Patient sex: M
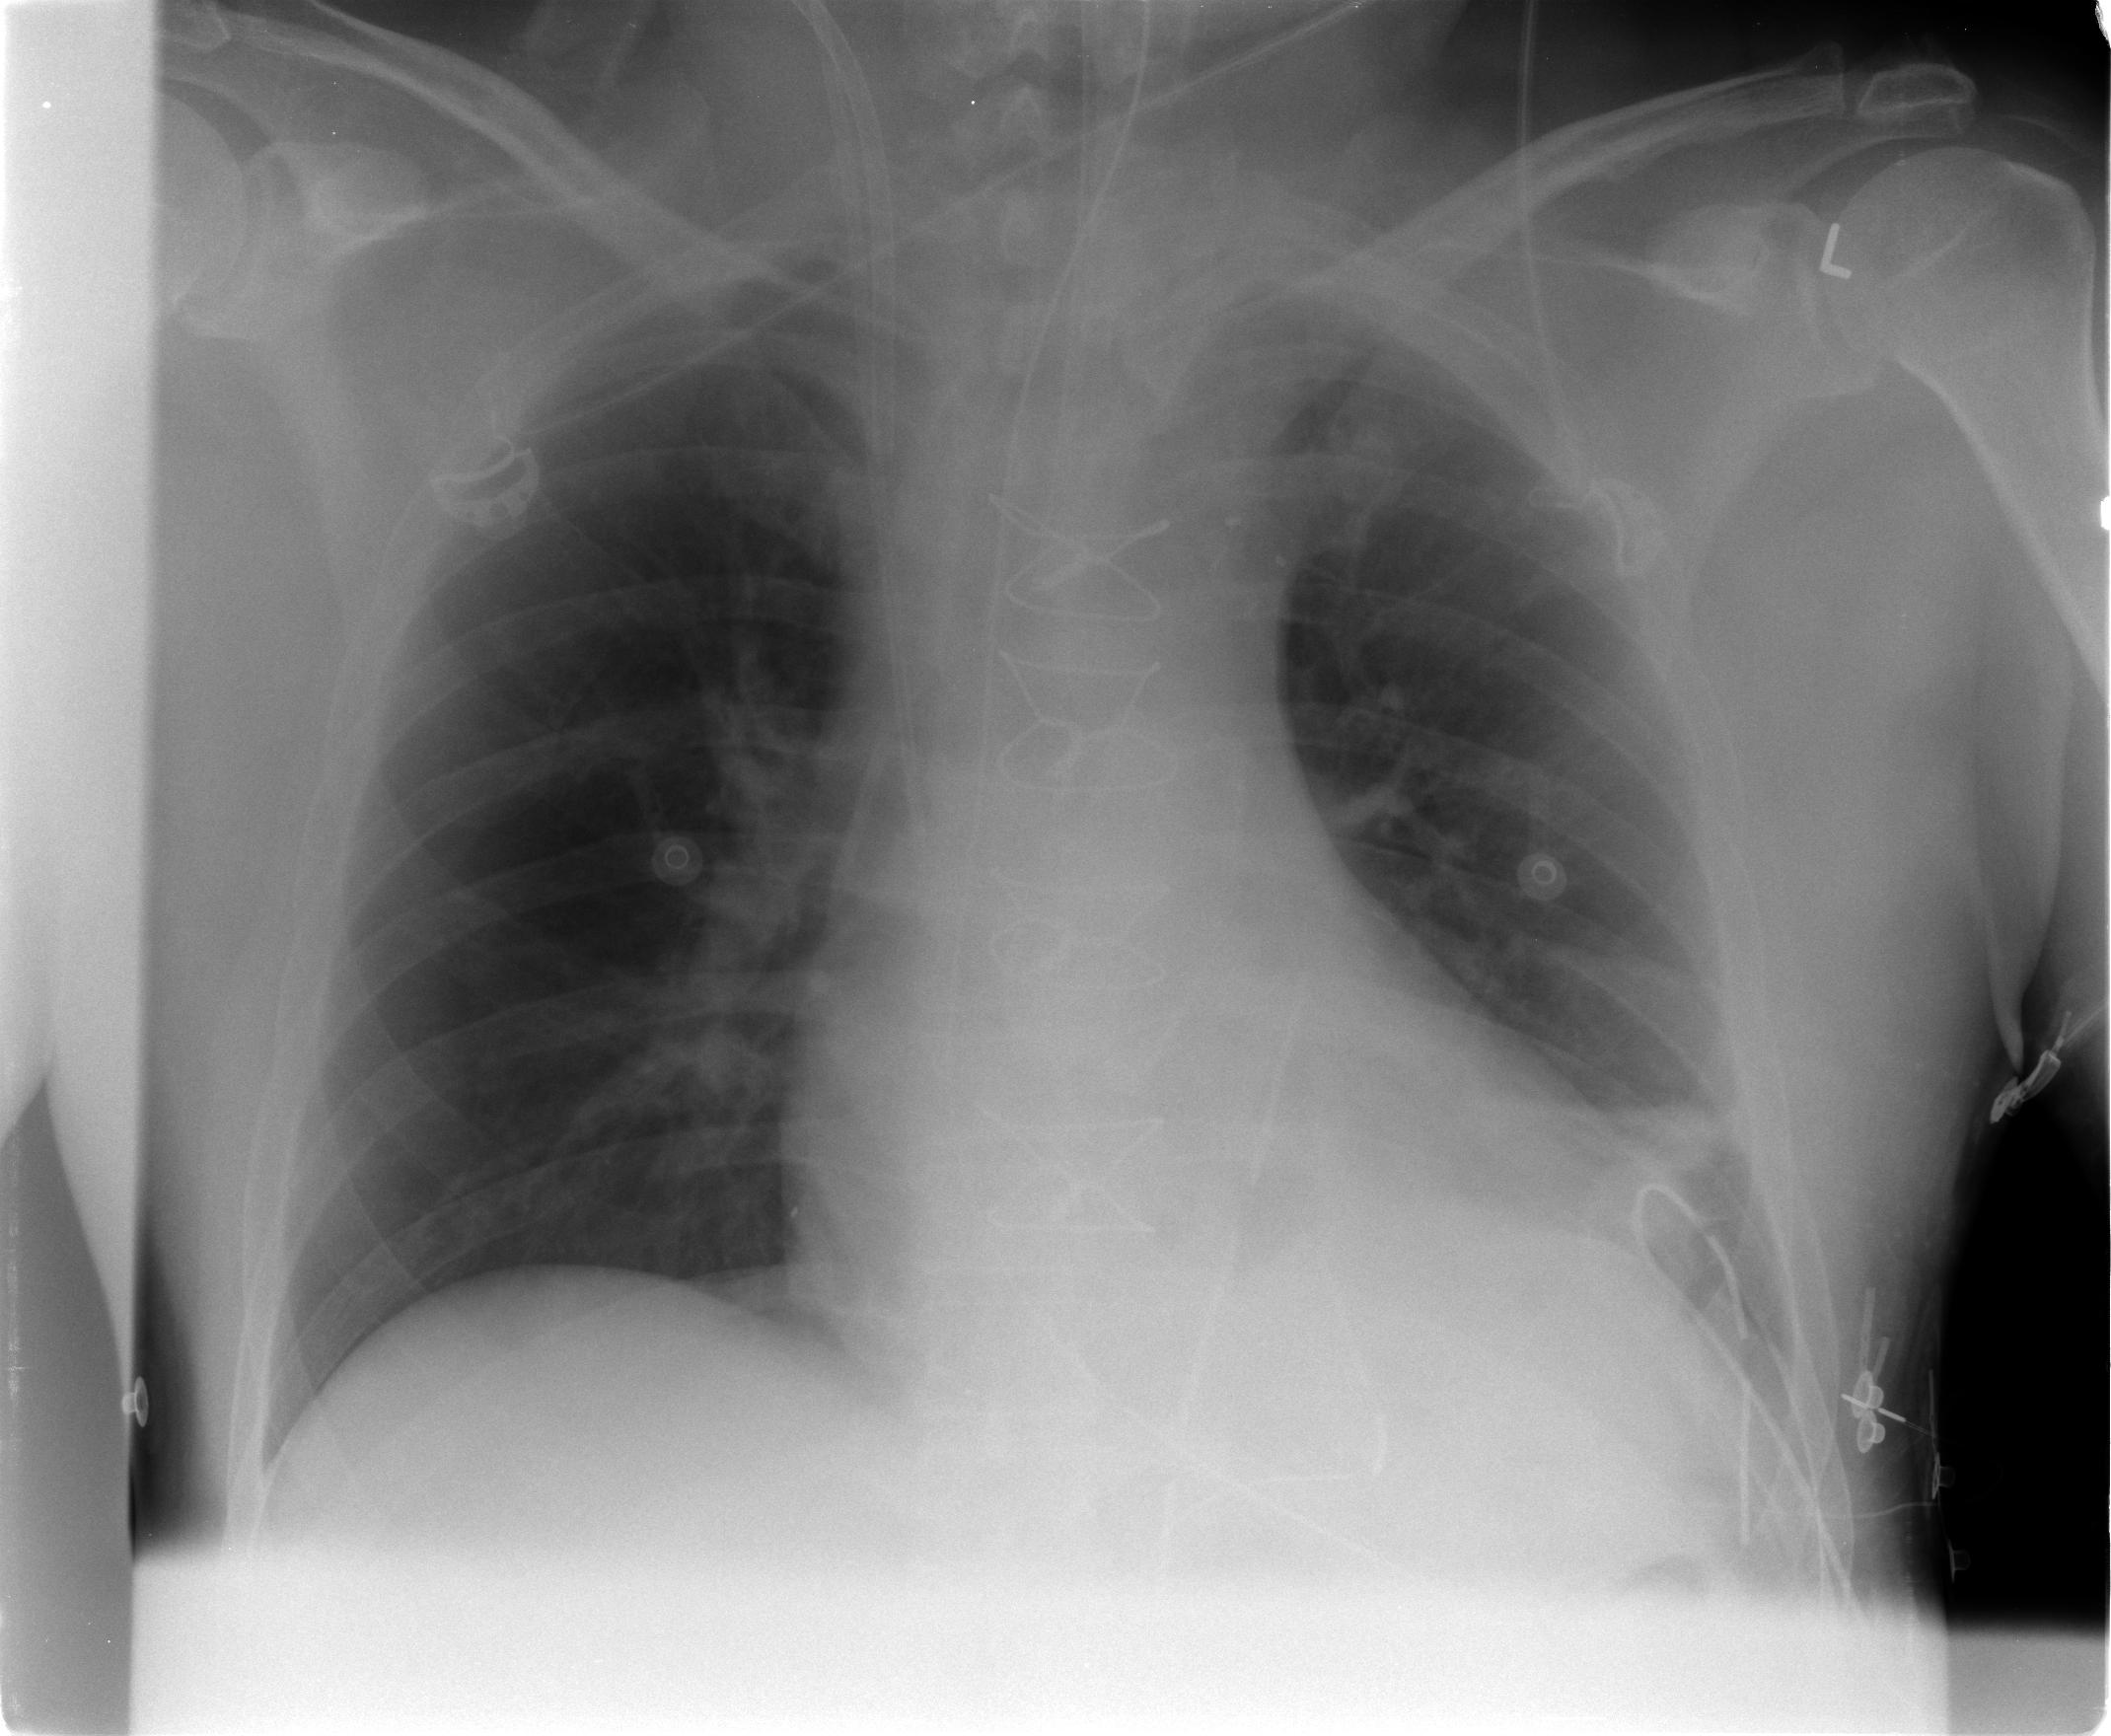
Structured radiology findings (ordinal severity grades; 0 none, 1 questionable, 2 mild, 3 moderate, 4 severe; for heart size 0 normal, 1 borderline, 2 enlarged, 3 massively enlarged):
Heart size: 0
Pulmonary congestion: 2
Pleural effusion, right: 0
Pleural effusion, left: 2
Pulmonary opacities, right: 0
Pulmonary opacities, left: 0
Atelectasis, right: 0
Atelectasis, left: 2